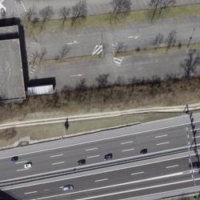
EUNIS habitat code: 57
Species observed at this site:
Milvus milvus
Cornus sanguinea